Question: Is it possible to get the values from rows in an Access table that are showing after the filter is applied?
Example as requested:
I have a table in which employees fill in project tasks, hours on the project etc.
It is made as a table on a form. The columns has limited choices in Initials, Project number, etc. People like to sort the table by the built in filter function in access tables and queries. I filtered so only the project LT1075 is shown in the example.
How can i get those 4 rows as a recordset or something similar? I need to get the values in all hour fields. I need also to copy only those 4 lines in VBA and do stuff to it (Functions wanted by people). But when i use the DAO, i get all rows in the "Unfiltered" table.

How do i get only the rows visible?
In excel, there is a simple function, something with cells_visible but i cant find a pardon to Access.
Best Regards, Emil.
Edit, tryouts:
'''
Public Sub Test1_Click()
Dim rs As DAO.Recordset
Set rs = Me.RecordsetClone
While Not rs.EOF
' Do calculation stuff on record.
rs.MoveNext
Wend
End Sub
'''
It is put on the "Test 1" button in the figure above.
I get the error: "Runtime error 7951 - You entered an expression that has an invalid reference to the RecordsetClone property"
I have a clue that it does not work because of the Me.* function? Since the table is in some sort of subform. But i see only one form in the Navigation panel. (Hidden are also showed).
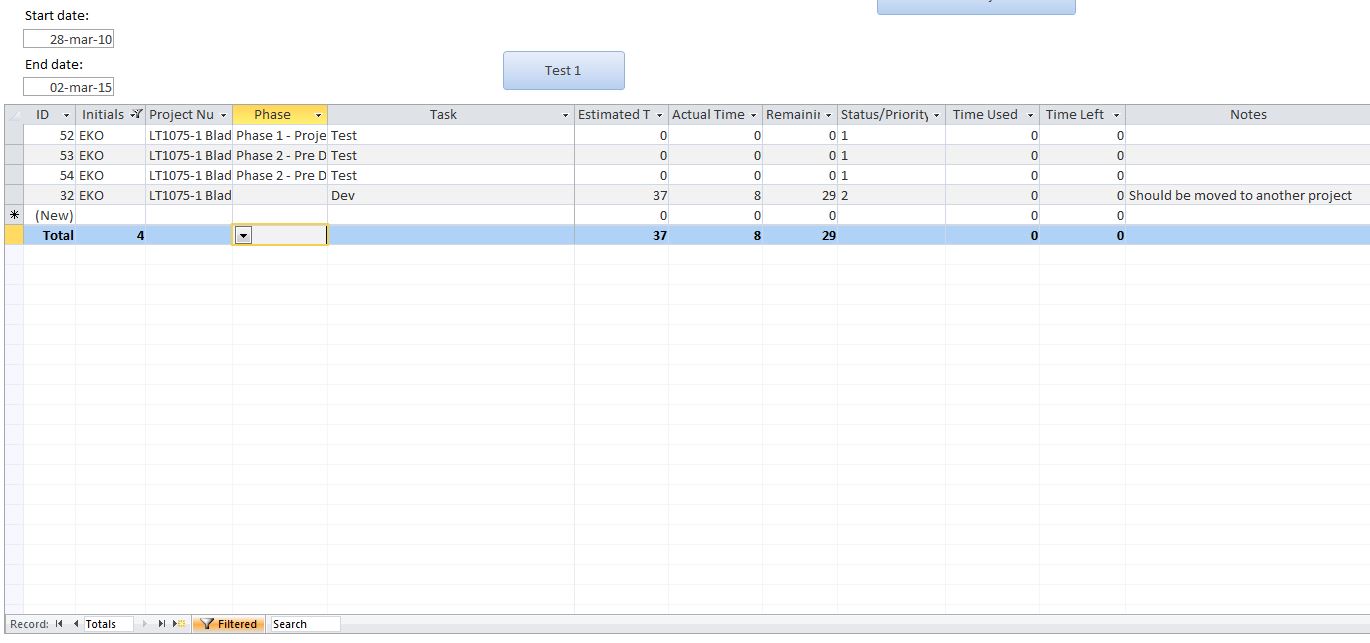
Answer: You can use the RecordsetClone of the form:
'''
Dim rs As DAO.Recordset
Set rs = Me.RecordsetClone
While Not rs.EOF
' Do calculation stuff on record.
rs.MoveNext
Wend
'''
And you can add records to a recordset:
'''
Public Sub CopyRecords()
Dim rstSource As DAO.Recordset
Dim rstInsert As DAO.Recordset
Dim fld As DAO.Field
Dim strSQL As String
Dim lngLoop As Long
Dim lngCount As Long
strSQL = "SELECT TOP 1 * FROM tblStatus"
Set rstInsert = CurrentDb.OpenRecordset(strSQL)
' rstSource can be any recordset, here the RecordsetClone of the form.
Set rstSource = Me.RecordsetClone
With rstSource
While Not .EOF
With rstInsert
.AddNew
For Each fld In rstSource.Fields
With fld
If .Attributes And dbAutoIncrField Then
' Skip Autonumber or GUID field.
ElseIf .Name = "Total" Then
' Special cases.
' Insert default job code.
rstInsert.Fields(.Name).Value = 0
ElseIf .Name = "PROCESSED_IND" Then
rstInsert.Fields(.Name).Value = vbNullString
Else
' Copy field content.
rstInsert.Fields(.Name).Value = .Value
End If
End With
Next
.Update
End With
.MoveNext
Next
rstInsert.Close
.Close
End With
Set rstInsert = Nothing
Set rstSource = Nothing
End Sub
'''